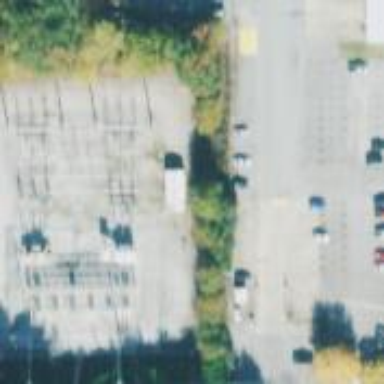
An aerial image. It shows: Distribution substation surrounded by fence.